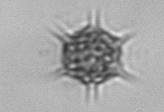
Label: Dictyocha